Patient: sex M, age 81
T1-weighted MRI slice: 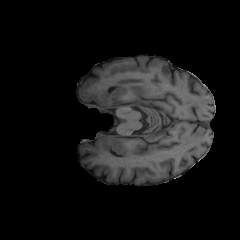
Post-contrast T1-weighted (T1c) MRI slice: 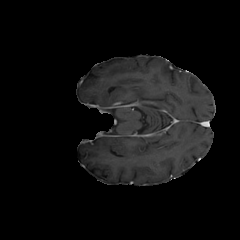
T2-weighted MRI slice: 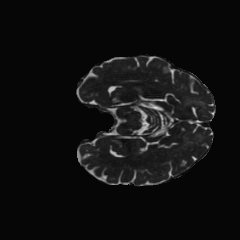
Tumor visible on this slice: no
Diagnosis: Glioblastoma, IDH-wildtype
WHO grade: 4